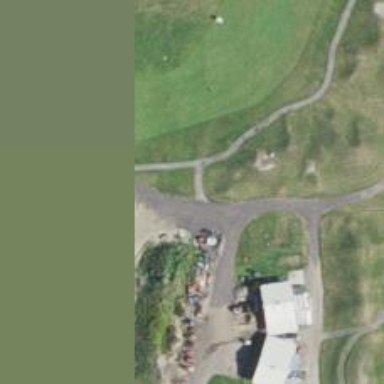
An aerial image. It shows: Service road designated as golf cart path.